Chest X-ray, PA view. Patient: 77 years old, sex M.
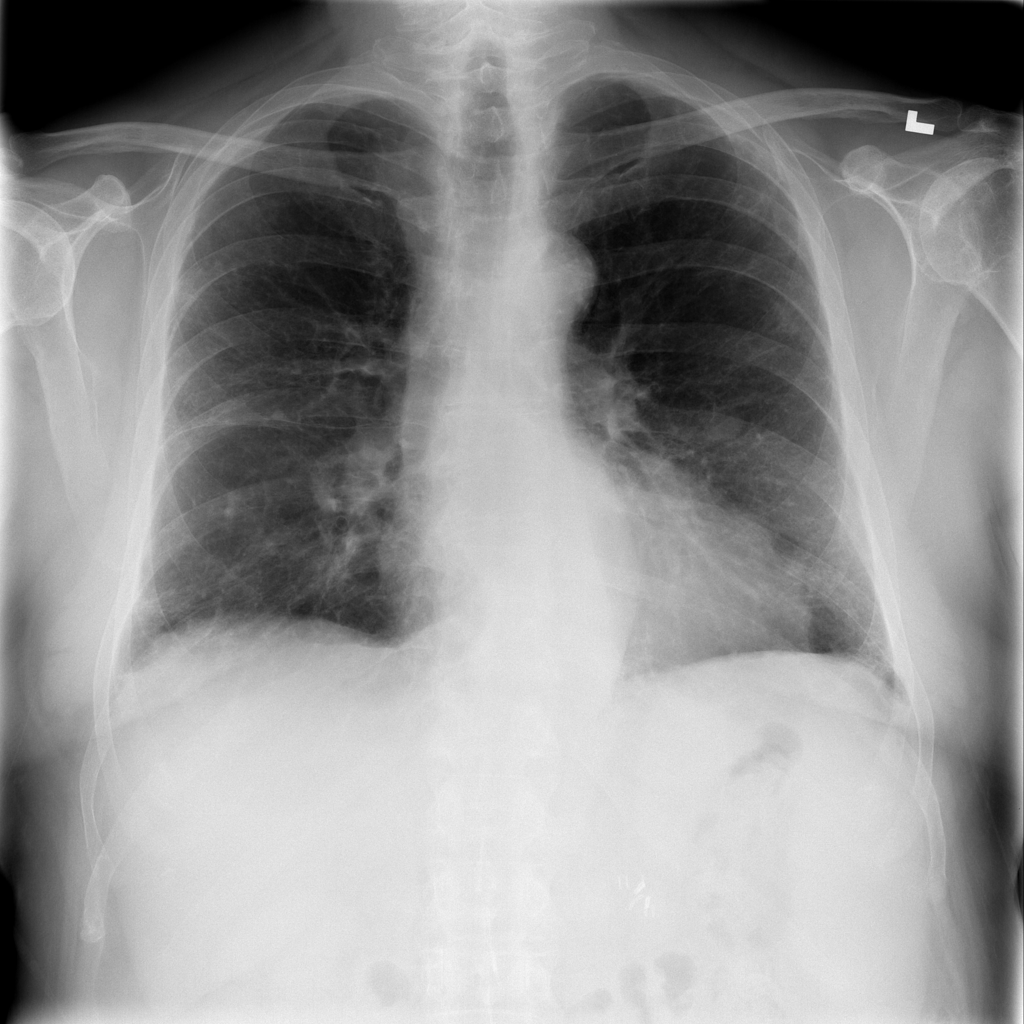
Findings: Consolidation